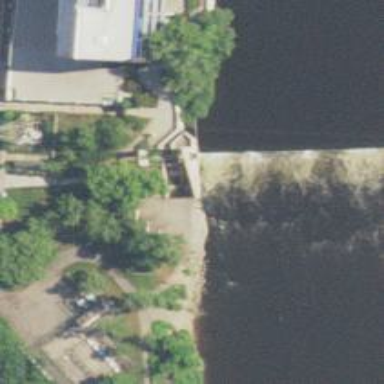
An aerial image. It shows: Fish pass along the waterway.